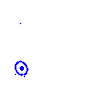
Particle: kaon